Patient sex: M
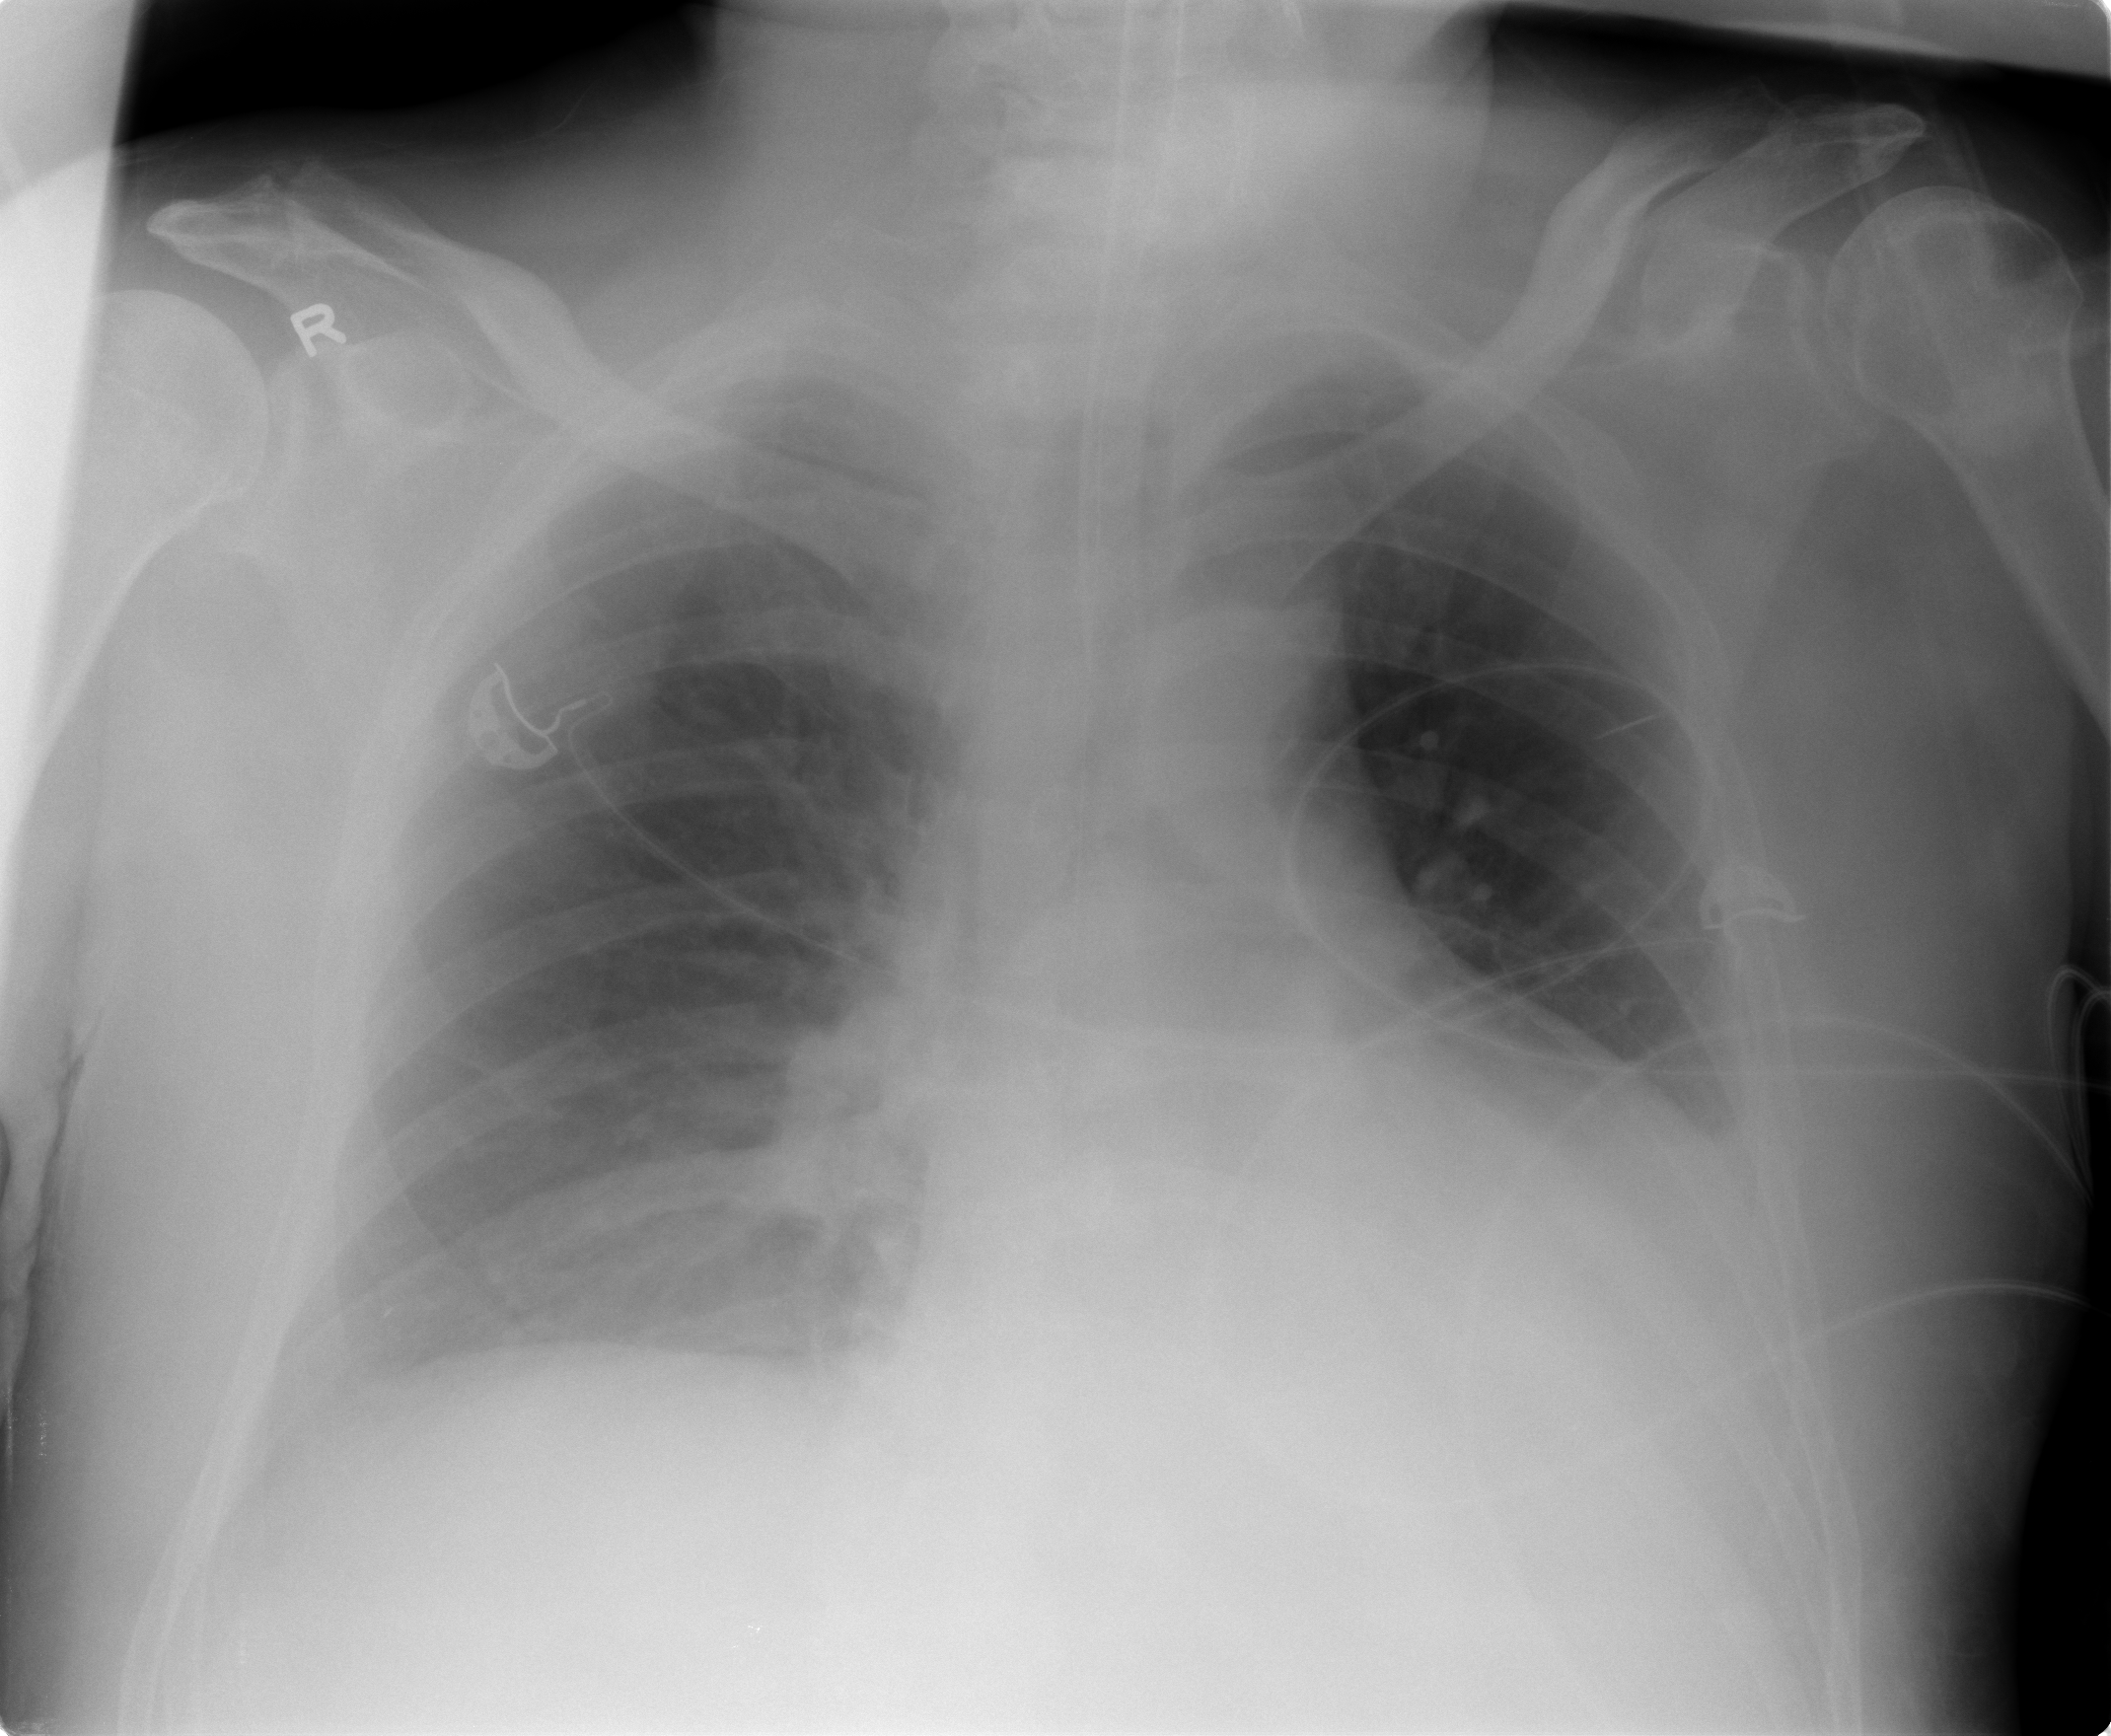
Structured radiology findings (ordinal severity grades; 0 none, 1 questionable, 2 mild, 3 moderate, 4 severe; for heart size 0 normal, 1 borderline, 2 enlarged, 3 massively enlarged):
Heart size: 2
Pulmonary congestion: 1
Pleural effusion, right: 2
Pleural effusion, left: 2
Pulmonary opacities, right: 0
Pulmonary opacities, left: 0
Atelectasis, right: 2
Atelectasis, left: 2